五年级 · 立体几何学
计算如图几何体的体积。（单位 $\mathrm{cm}$ )

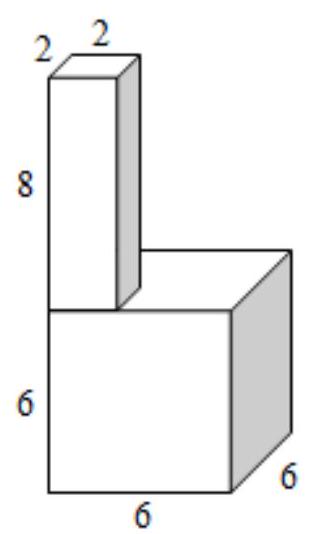
答案: 解$248 \mathrm{~cm}^{3}$

【分析】观察图形可知, 该图形的体积 $=$ 长方体的体积 + 正方体的体积, 根据正方体的体积公式: V $=\mathrm{a}^{3}$, 长方体的体积公式: $\mathrm{V}=\mathrm{abh}$, 据此代入数值进行计算即可。

【详解】 $6 \times 6 \times 6+2 \times 2 \times 8$

$=36 \times 6+4 \times 8$

$=216+32$

$=248\left(\mathrm{~cm}^{3}\right)$